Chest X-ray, AP view. Patient: 55 years old, sex M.
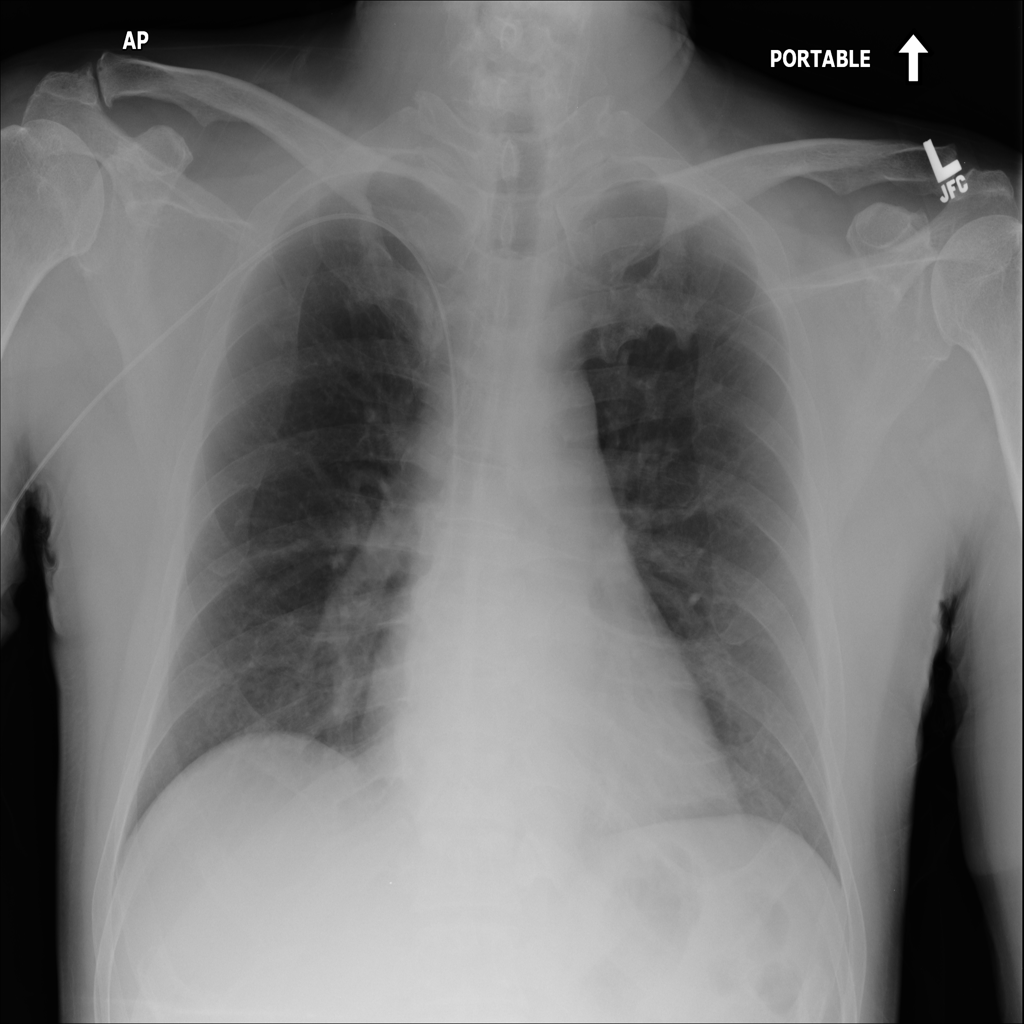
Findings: No Finding